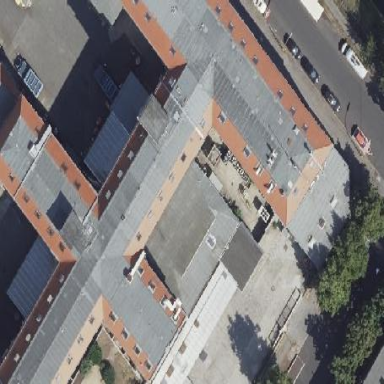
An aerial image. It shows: Part of building.